Question:
How can I get Facebook Graph api reaction summary count separately,
When I try in Graph Explorer ,
ex: '614689638666135_785960901539007/?fields=reactions.summary(true)'
I get total count and viewer_reaction, but not enough, somebody please help this ?
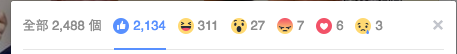
Answer: You need to specifically ask for each reaction, however as mentioned in the comments, you can leverage Field aliasing.
'''
>>> fb_get_url = 'https://graph.facebook.com/v2.6/%s' % result['id']
>>> query_pieces ['reactions.type(LIKE).limit(0).summary(true).as(like)','reactions.type(LOVE).limit(0).summary(true).as(love)','reactions.type(WOW).limit(0).summary(true).as(wow)','reactions.type(HAHA).limit(0).summary(true).as(haha)','reactions.type(SAD).limit(0).summary(true).as(sad)','reactions.type(ANGRY).limit(0).summary(true).as(angry)', 'reactions.type(THANKFUL).limit(0).summary(true).as(thankful)']
>>> full_query = ",".join(query_pieces)
>>> r = requests.request("GET", fb_get_url, params={'access_token' : my_creds['access_token'], 'fields' : full_query})
>>> print(dumps(r.json(), indent=2))
{
"love": {
"data": [],
"summary": {
"total_count": 0,
"viewer_reaction": "LIKE"
}
},
"like": {
"data": [],
"summary": {
"total_count": 1,
"viewer_reaction": "LIKE"
}
},
"wow": {
"data": [],
"summary": {
"total_count": 1,
"viewer_reaction": "LIKE"
}
},
"haha": {
"data": [],
"summary": {
"total_count": 0,
"viewer_reaction": "LIKE"
}
},
"sad": {
"data": [],
"summary": {
"total_count": 0,
"viewer_reaction": "LIKE"
}
},
"thankful": {
"data": [],
"summary": {
"total_count": 0,
"viewer_reaction": "LIKE"
}
},
"id": "10100996730306423_10101331756810623",
"angry": {
"data": [],
"summary": {
"total_count": 0,
"viewer_reaction": "LIKE"
}
}
}
>>>
'''